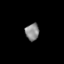
Tissue: skin
Cell type: Epithelial cells
Senescence score: 0.2722
Nuclear area (px): 230
Mean DAPI intensity: 136.626